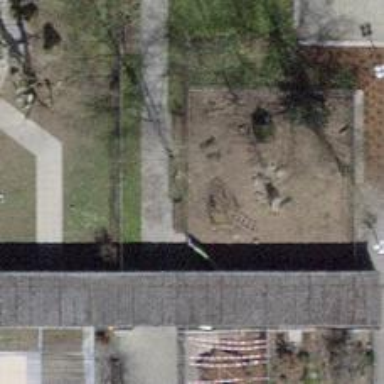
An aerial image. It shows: Bench for seating.